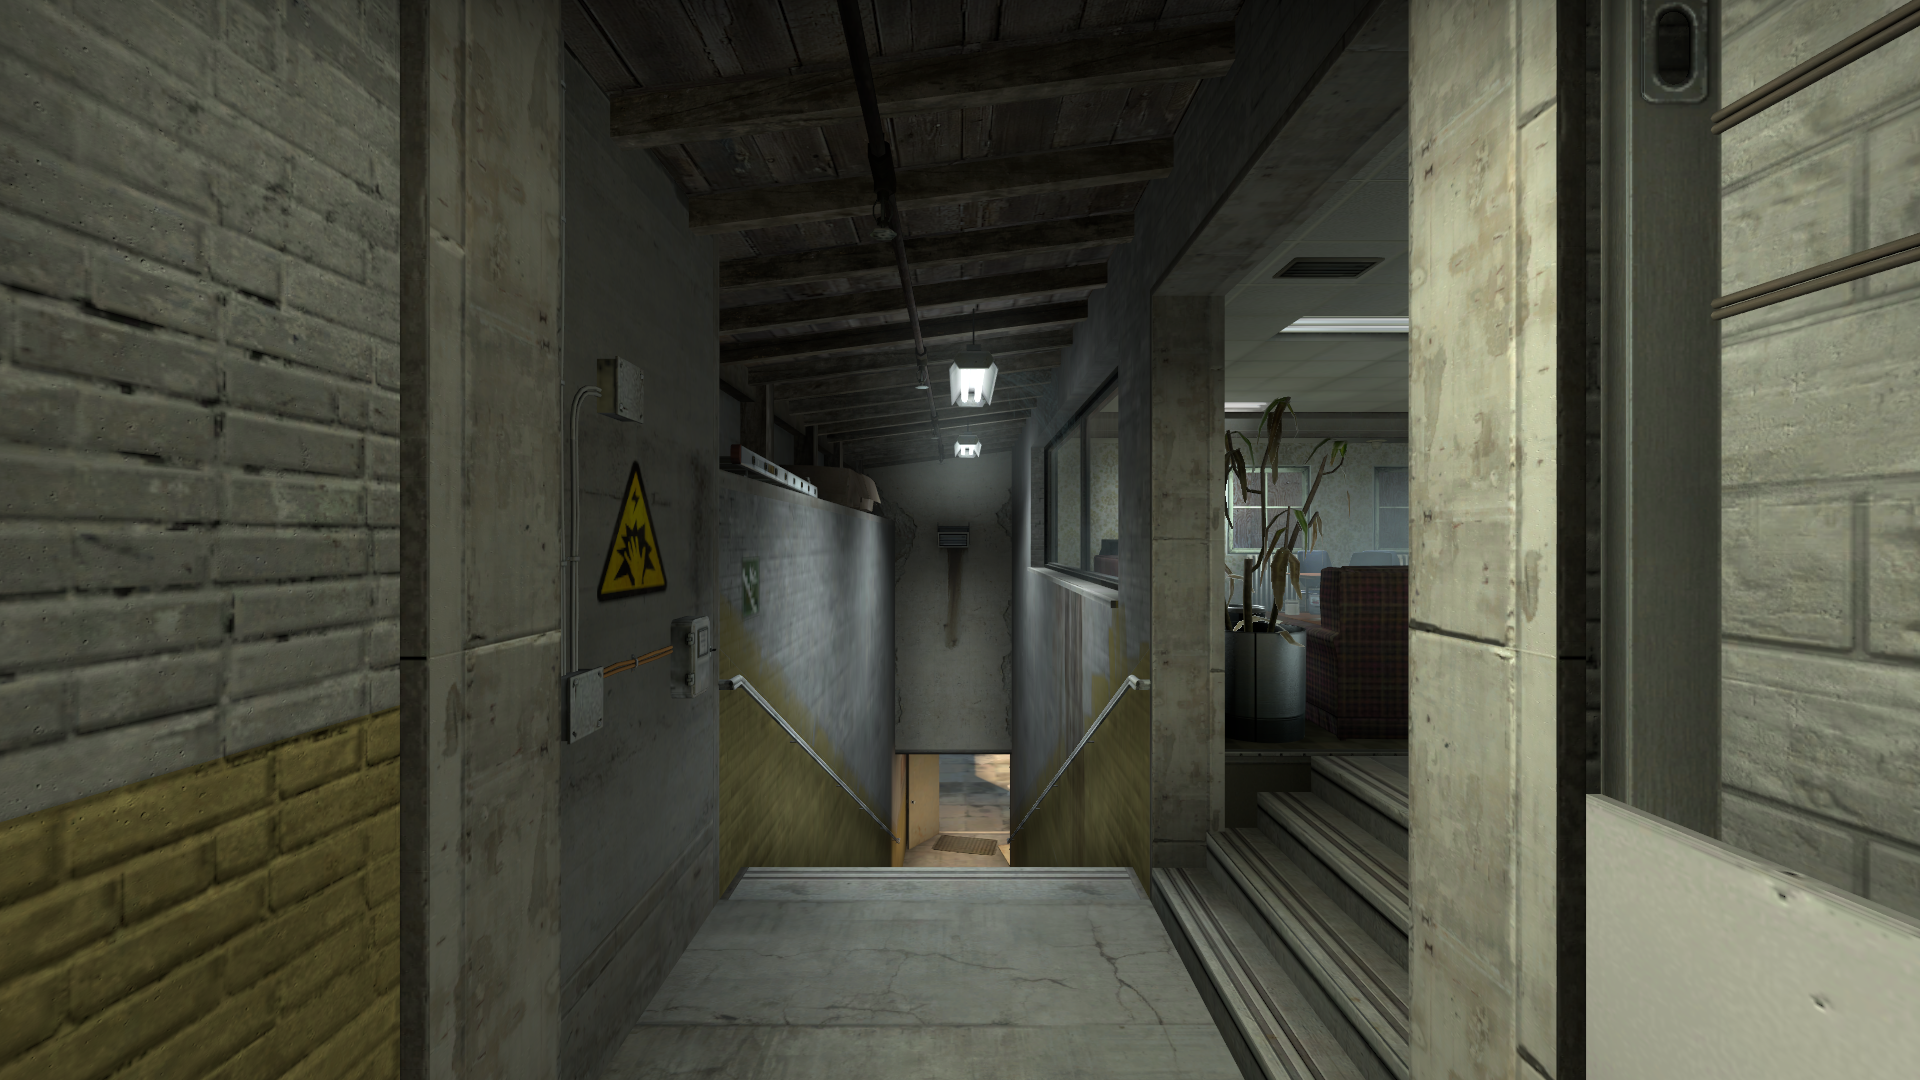
Map: de_train